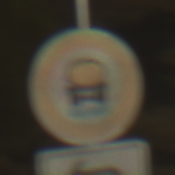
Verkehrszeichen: VerbotFahrzeugeWassergefaehrdenderLadung
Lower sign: RichtungsangabeDurchPfeile2
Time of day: SunriseSunset
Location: Outdoor (Nature)
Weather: Clear
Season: NotSpecified
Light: Natural